Question: I am new to objective-C and I am trying to insert NSdate but I don't know which library to include in order to call it. I tried the following but without success. Thanks for your help

'''
#import <Cocoa/Cocoa.h>
#import <Foundation/Foundation.h>
#include <CoreFoundation/CoreFoundation.h>
// Get current datetime
NSDate *currentDateTime = [NSDate date];
// Instantiate a NSDateFormatter
NSDateFormatter *dateFormatter = [[NSDateFormatter alloc] init];
// Set the dateFormatter format
[dateFormatter setDateFormat:@"yyyy-MM-dd HH:mm:ss"];
// Get the date time in NSString
NSString *dateInString = [dateFormatter stringFromDate:currentDateTime];
// Release the dateFormatter
[dateFormatter release];
'''
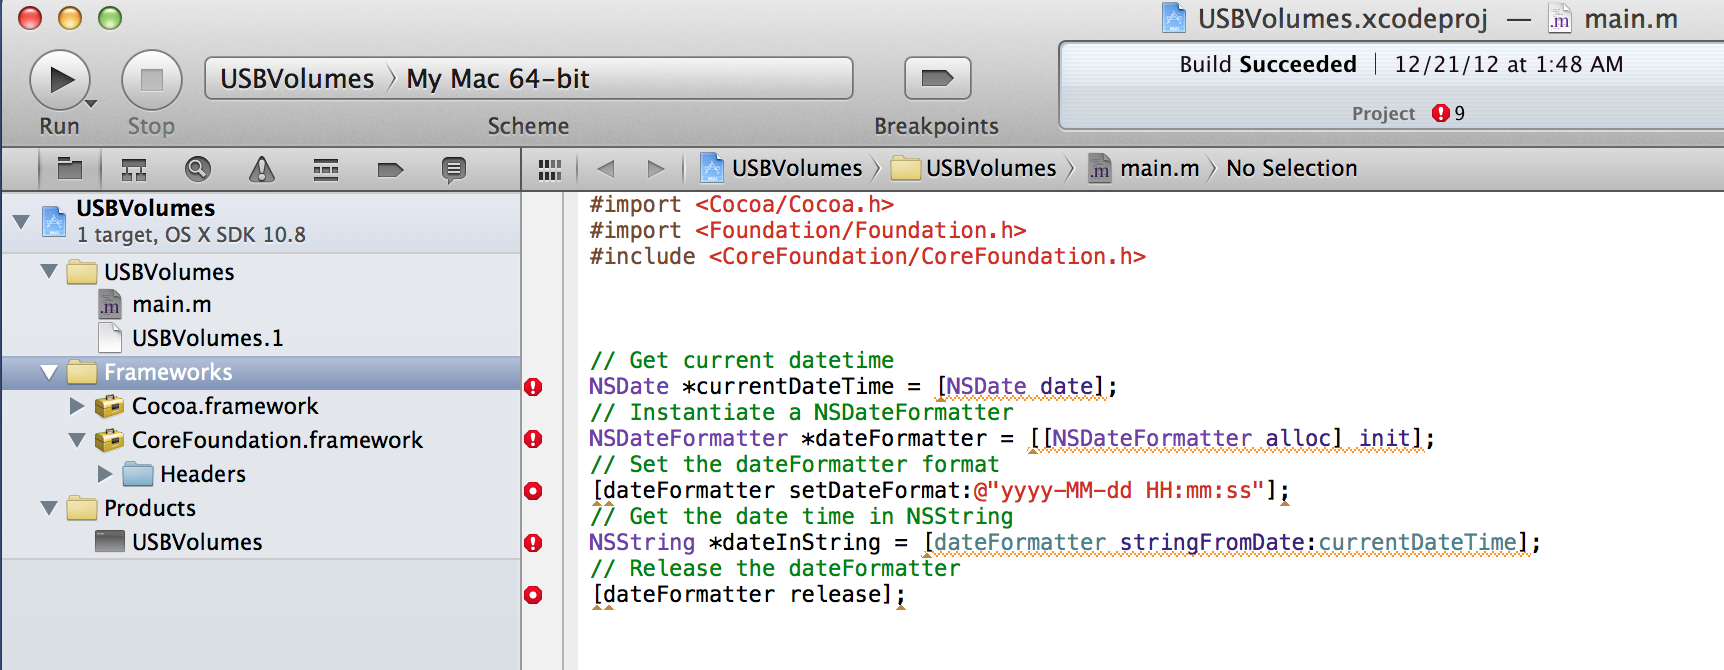
Answer: You have included every necessary header and you added every necessary framework (all you need for NS* classes is Foundation). The problem is that your statements don't have a scope. Wrap them, for example, in the 'main()' function.